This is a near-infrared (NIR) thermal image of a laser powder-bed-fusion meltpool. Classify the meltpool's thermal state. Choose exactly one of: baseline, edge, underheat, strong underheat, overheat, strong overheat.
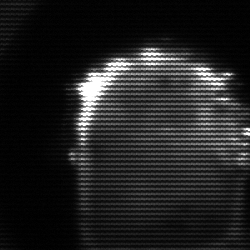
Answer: baseline